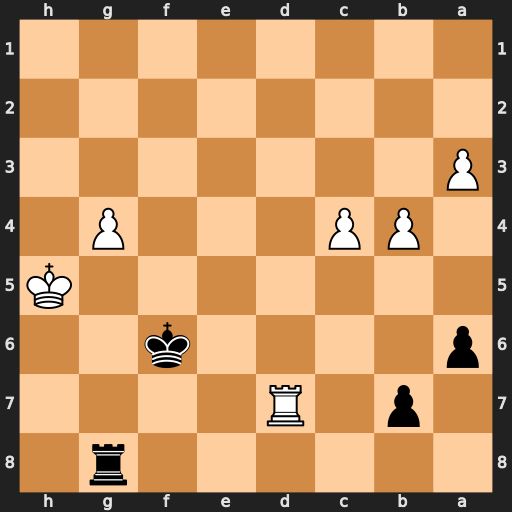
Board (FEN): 6r1/1p1R4/p4k2/7K/1PP3P1/P7/8/8
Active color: b
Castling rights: -
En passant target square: -
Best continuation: Rh8+ Rh7 Rxh7#